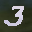
Label: 3